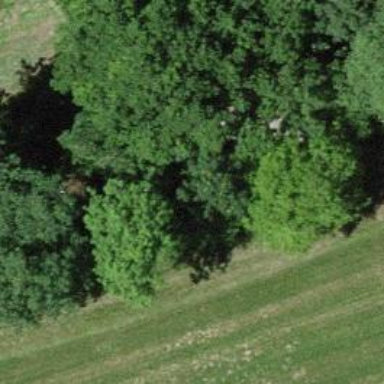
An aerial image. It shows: Culvert tunnel.